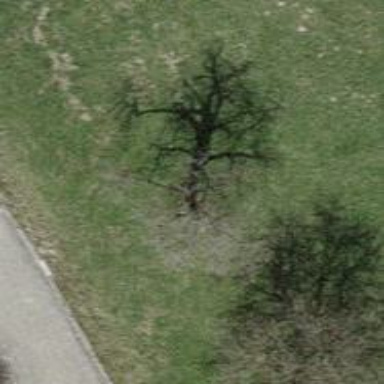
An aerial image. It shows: Single tag "natural: tree."